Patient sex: M
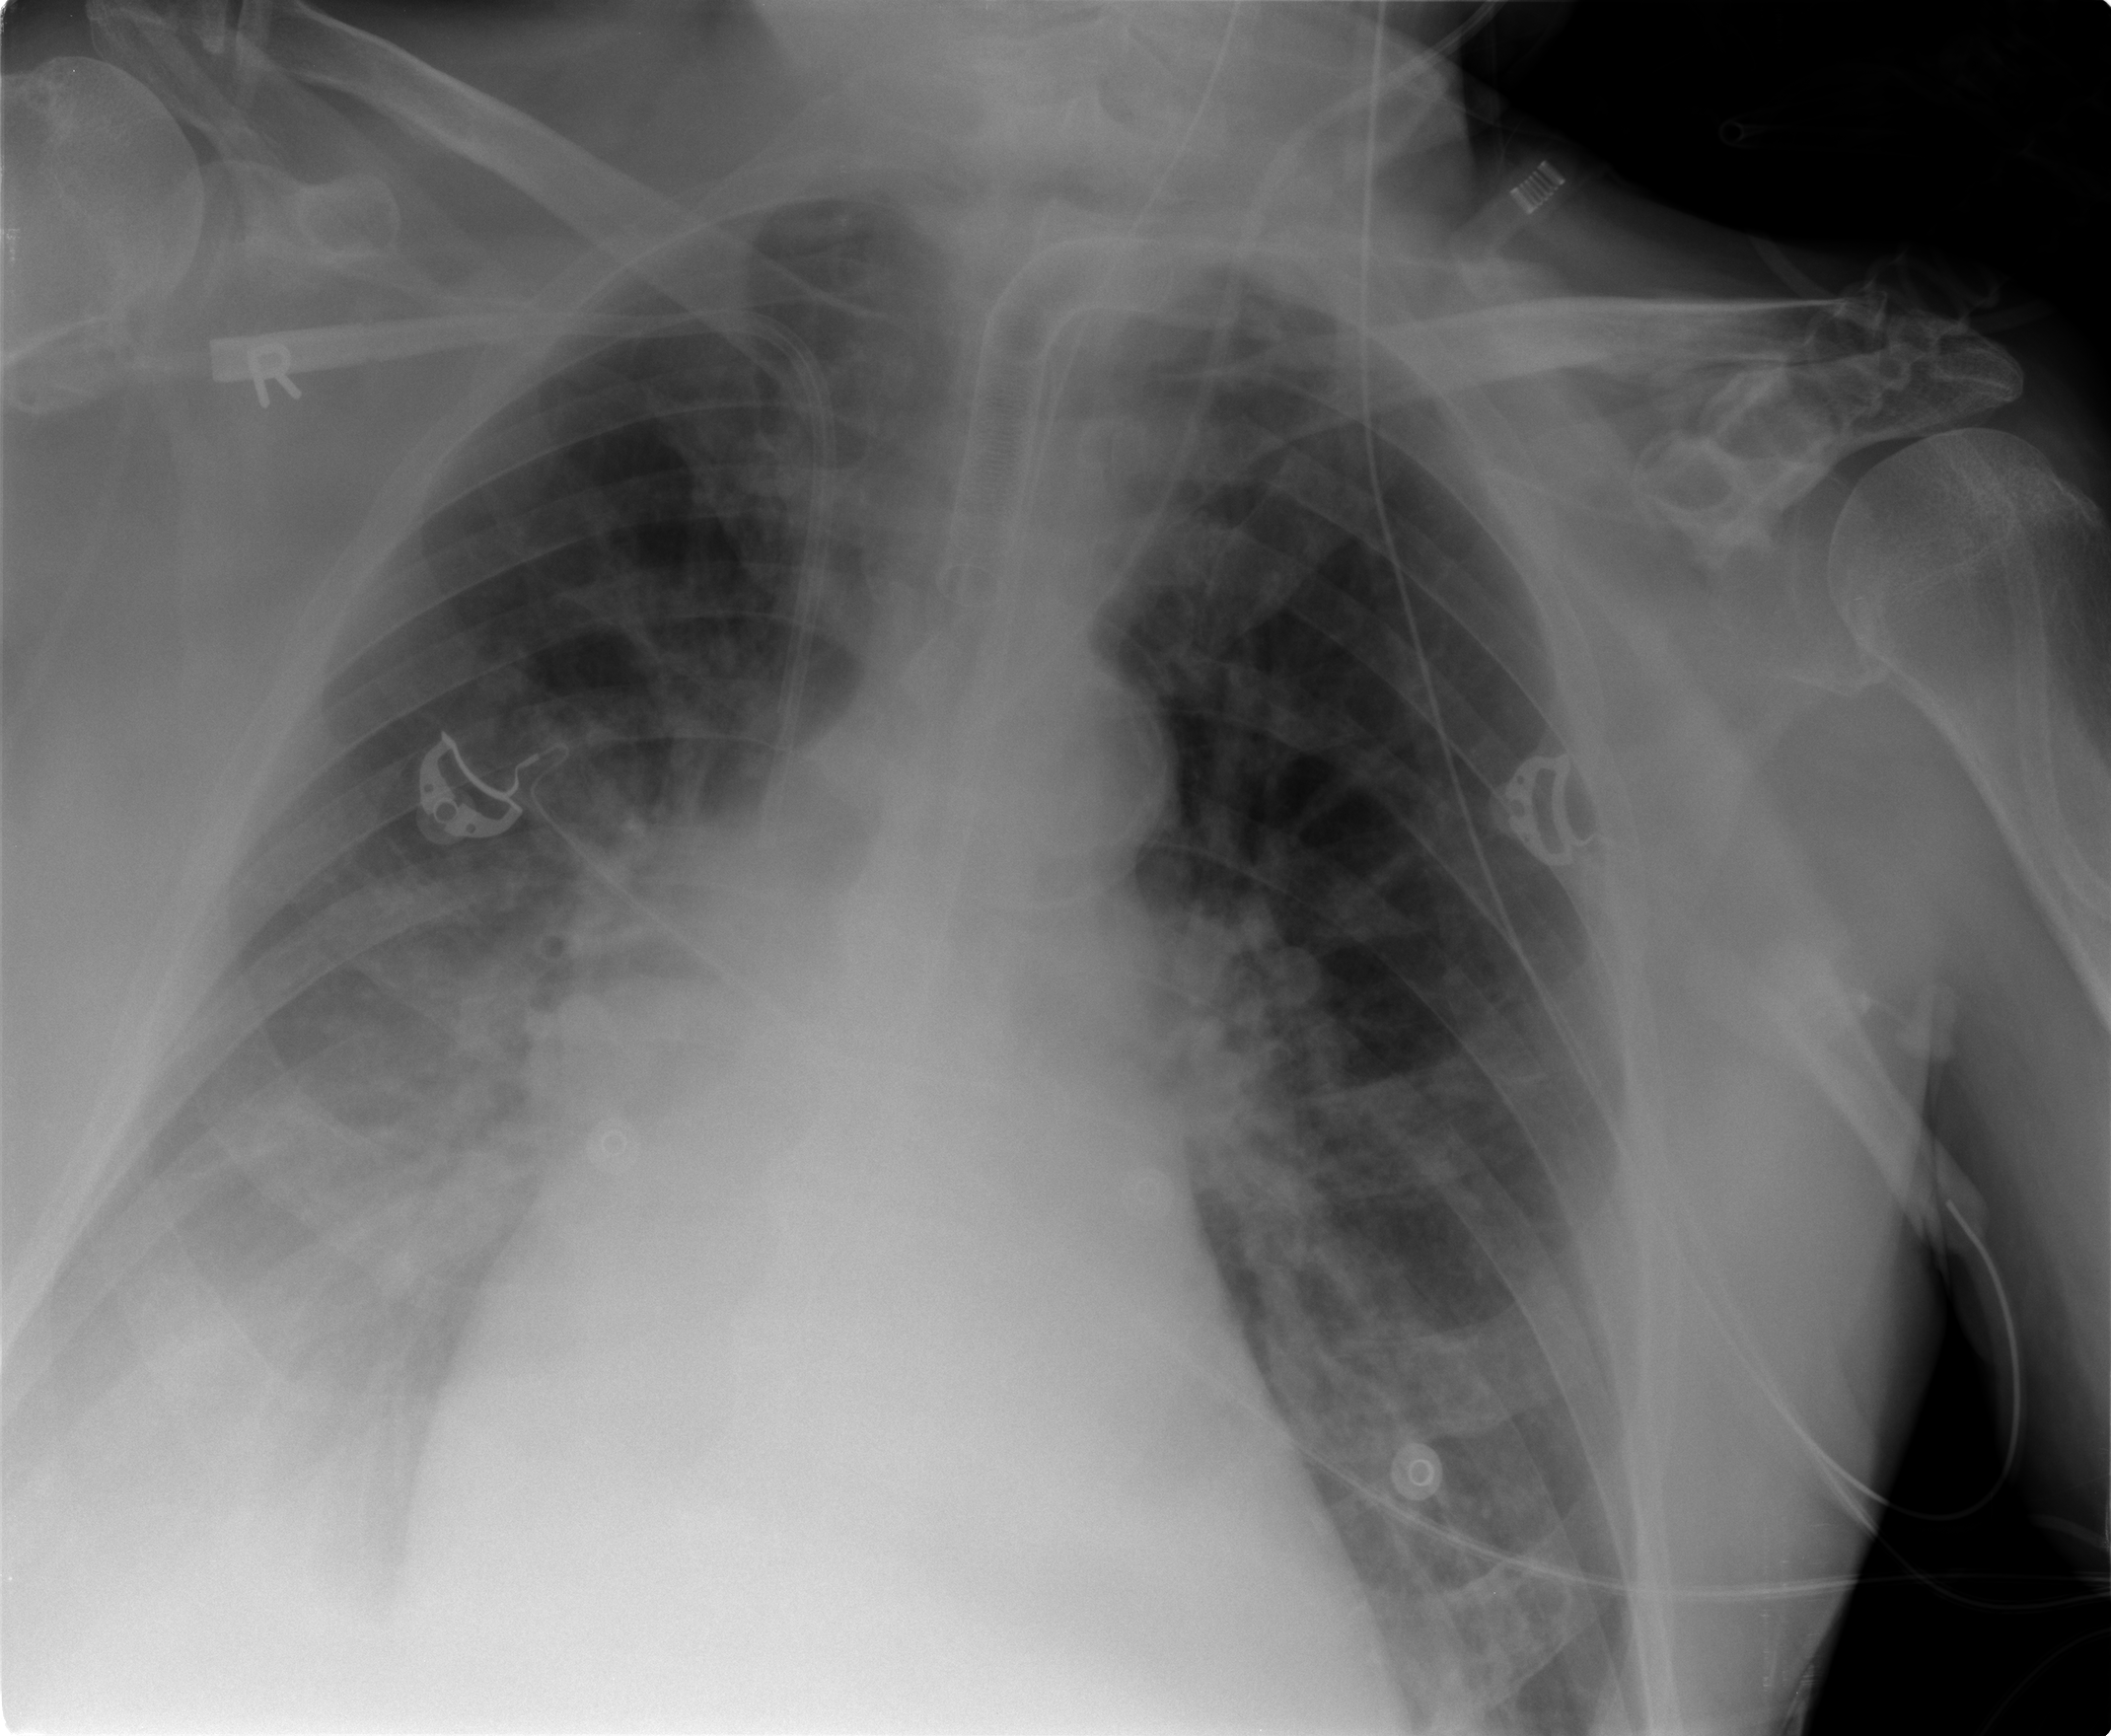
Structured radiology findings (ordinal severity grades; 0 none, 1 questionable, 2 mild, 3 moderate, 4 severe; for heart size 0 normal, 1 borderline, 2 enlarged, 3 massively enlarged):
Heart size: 2
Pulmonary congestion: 2
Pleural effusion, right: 2
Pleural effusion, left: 1
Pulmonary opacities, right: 2
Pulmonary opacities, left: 2
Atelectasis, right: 2
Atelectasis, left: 2